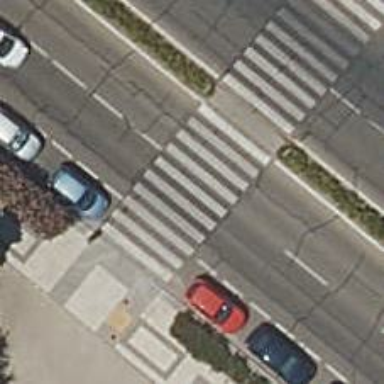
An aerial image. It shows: Uncontrolled zebra crossing on the road.